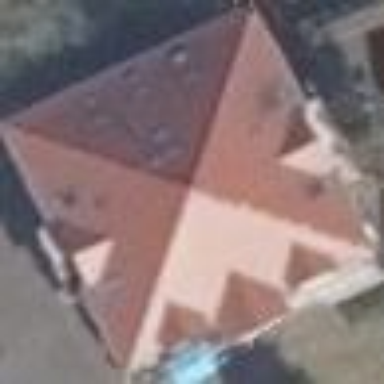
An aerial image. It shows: Residential building with red hipped roof.